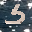
Label: 5